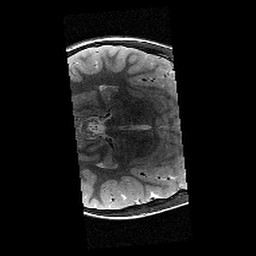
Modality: T2w
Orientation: axial
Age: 10
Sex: male
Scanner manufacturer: siemens
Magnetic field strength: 3 T
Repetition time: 9.23 s
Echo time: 0.067 s